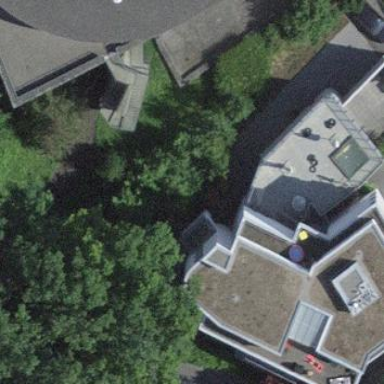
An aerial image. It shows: Kindergarten building.